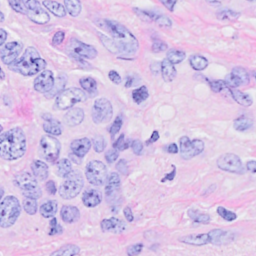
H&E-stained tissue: Breast